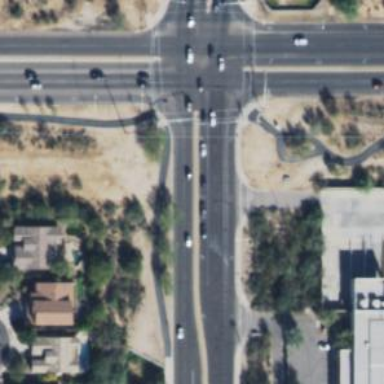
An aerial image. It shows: Marked crossing on the road.